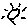
Label: sun